【题型】选择题　【知识点】立体几何　【难度】easy
如图，已知平面 \(\alpha\) 截球 \(O\) 所得截面圆的半径为 \(\sqrt{3}\)，该球面的点到平面 \(\alpha\) 的最大距离为 3，则球 \(O\) 的体积为（）

\vspace{1em}
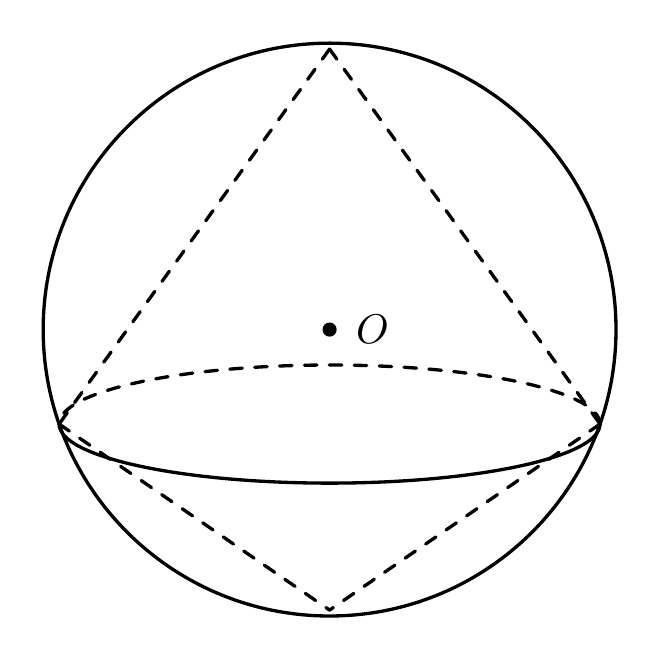
【解答】

A. \(\dfrac{4\pi}{3}\) \quad B. \(\dfrac{8\pi}{3}\) \quad C. \(\dfrac{16\pi}{3}\) \quad D. \(\dfrac{32\pi}{3}\)

\vspace{1em}

\textbf{【答案】} \(\boldsymbol{D}\)

\vspace{1em}

\textbf{【知识点】} 球的截面的性质及计算、球的体积的有关计算

\vspace{1em}

\textbf{【分析】}
根据条件求出球 \(O\) 的半径即可.

\vspace{1em}

\textbf{【详解】}
依题意得：截面圆半径 \(r = \sqrt{3}\)，设球 \(O\) 的半径为 \(R\)，则球心 \(O\) 到截面圆的距离 \(d = 3 - R\).

如图，由勾股定理得：
\[
R^2 = (3 - R)^2 + (\sqrt{3})^2,
\]
解得 \(R = 2\)，所以球 \(O\) 的体积为
\[
\dfrac{4\pi R^3}{3} = \dfrac{32\pi}{3}.
\]

故选：\(\boldsymbol{D}\).

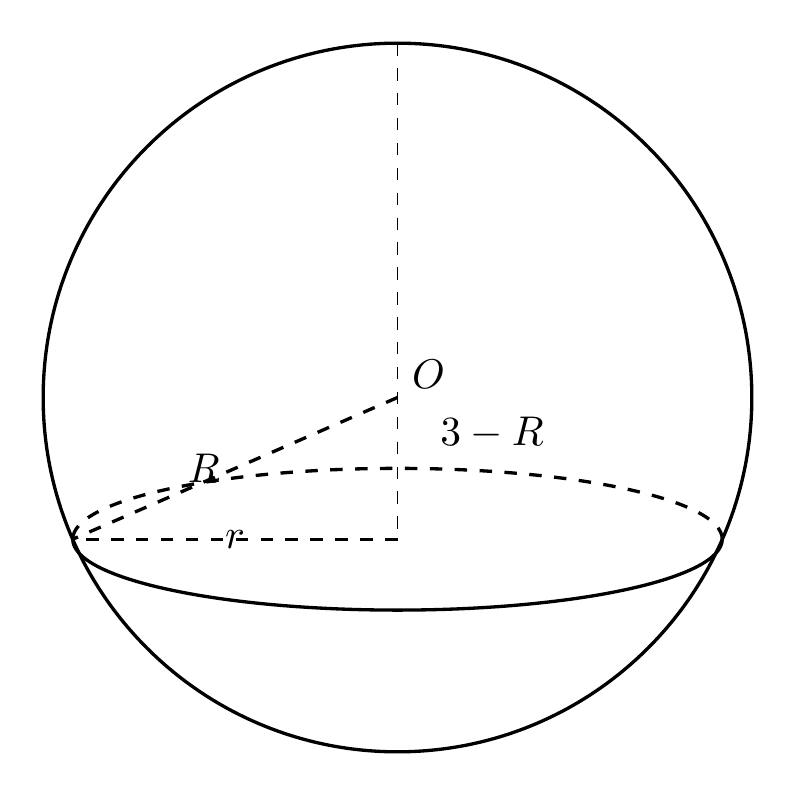